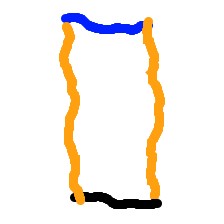
Shape: rectangle